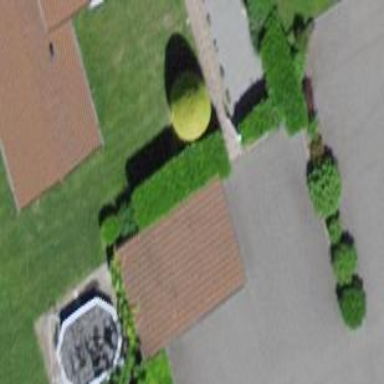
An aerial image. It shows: Carport building.